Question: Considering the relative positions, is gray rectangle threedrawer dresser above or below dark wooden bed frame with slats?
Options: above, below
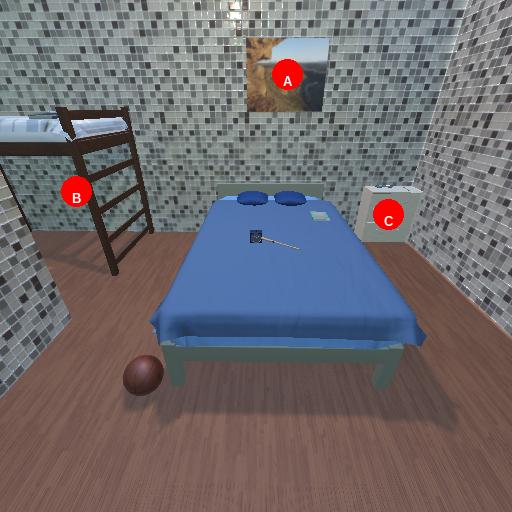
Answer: above